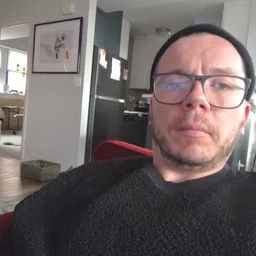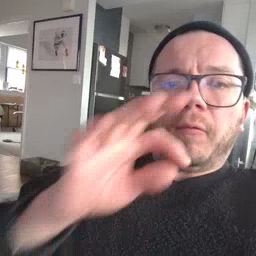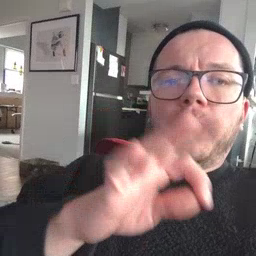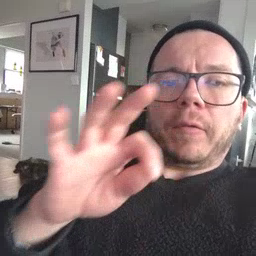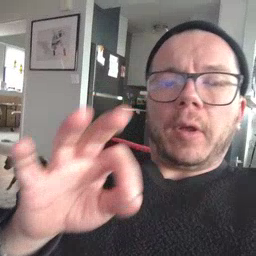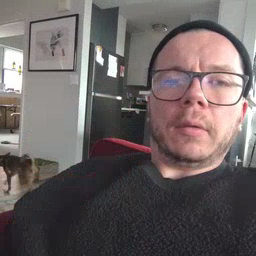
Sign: frenchfries